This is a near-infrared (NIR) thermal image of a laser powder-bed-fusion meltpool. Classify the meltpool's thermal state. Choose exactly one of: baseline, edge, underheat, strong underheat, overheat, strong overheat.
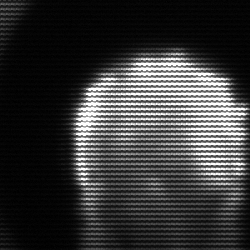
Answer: edge